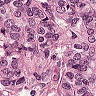
Metastatic tissue present: yes